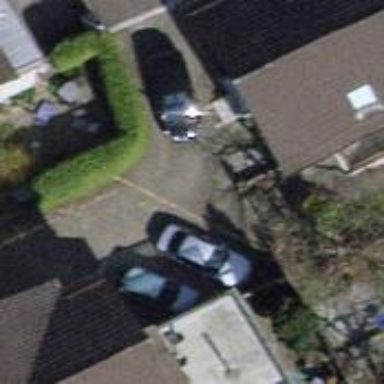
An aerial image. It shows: Driveway made of paving stones.